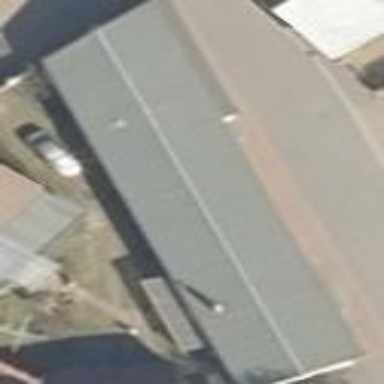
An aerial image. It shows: Community hall building serving as community center.